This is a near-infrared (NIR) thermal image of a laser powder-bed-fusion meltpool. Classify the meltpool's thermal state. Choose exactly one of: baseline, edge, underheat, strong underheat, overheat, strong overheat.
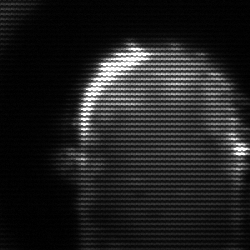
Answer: baseline